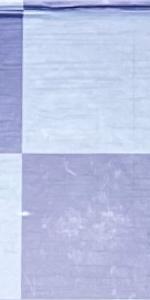
Label: Empty